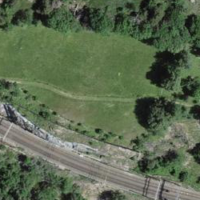
EUNIS habitat code: 52
Species observed at this site:
Juniperus communis
Nemobius sylvestris